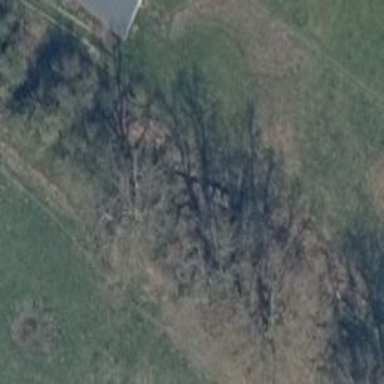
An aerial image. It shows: Row of trees in natural setting.